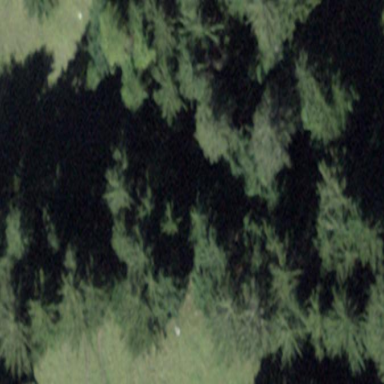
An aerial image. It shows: Forest area.